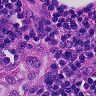
Metastatic tissue present: no